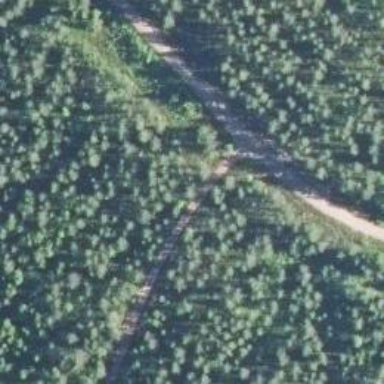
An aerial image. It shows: Service road.